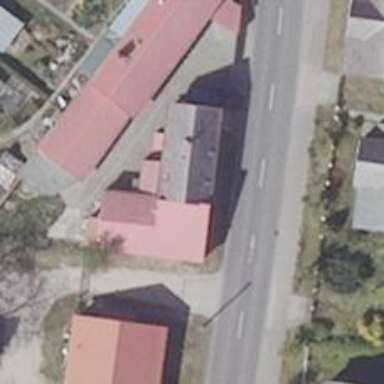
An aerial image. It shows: Restaurant.